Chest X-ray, AP view. Patient: 61 years old, sex F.
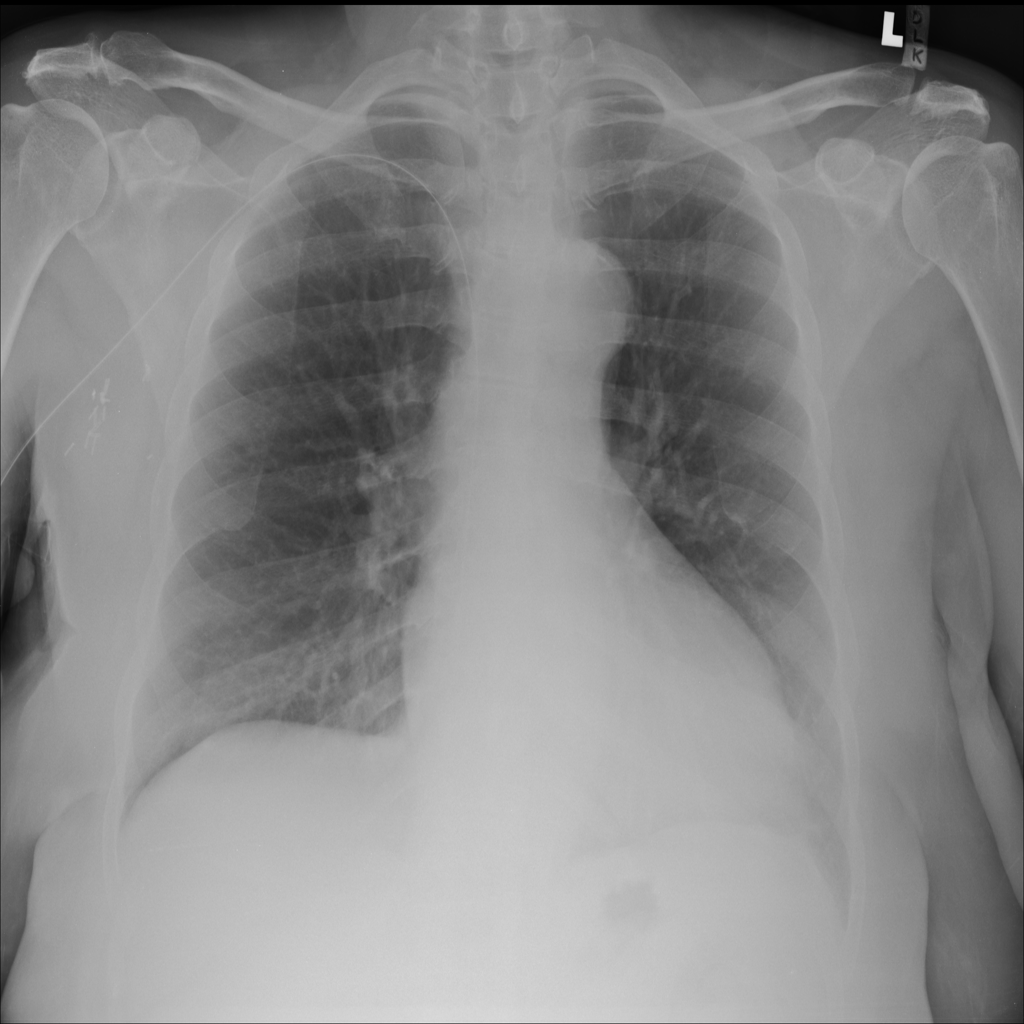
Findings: No Finding